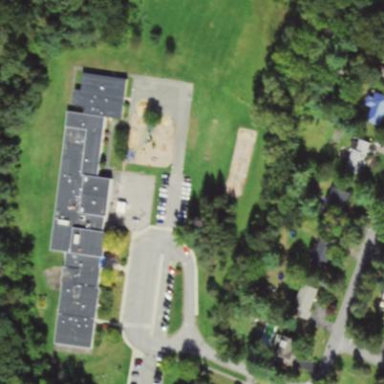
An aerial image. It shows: School.